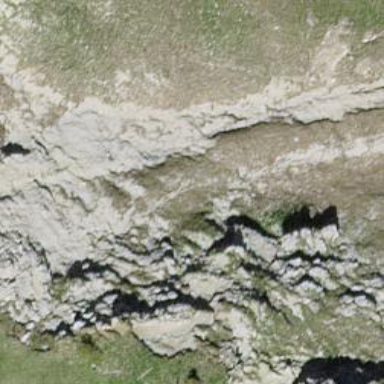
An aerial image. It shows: Natural cliff.